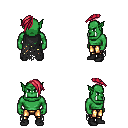
a pixel art fantasy rpg character, male body template, orc, green skin, black tattered cape, gold greaves, ruby red long mohawk hairstyle, black shoes, four views (front, back, left, right), 2x2 character sprite sheet, small pixel art, hard edges, no anti-aliasing